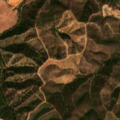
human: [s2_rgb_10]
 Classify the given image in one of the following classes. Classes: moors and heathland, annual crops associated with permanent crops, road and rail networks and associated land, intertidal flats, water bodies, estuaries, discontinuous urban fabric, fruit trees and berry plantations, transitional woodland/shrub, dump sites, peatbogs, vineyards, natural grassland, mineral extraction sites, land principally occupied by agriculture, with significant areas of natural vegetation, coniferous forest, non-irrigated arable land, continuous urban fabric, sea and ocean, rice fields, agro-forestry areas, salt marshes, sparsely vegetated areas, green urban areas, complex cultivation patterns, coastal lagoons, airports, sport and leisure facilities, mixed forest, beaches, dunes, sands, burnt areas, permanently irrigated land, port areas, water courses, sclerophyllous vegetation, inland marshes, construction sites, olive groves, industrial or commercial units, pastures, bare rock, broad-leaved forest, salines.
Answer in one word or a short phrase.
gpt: non-irrigated arable land, land principally occupied by agriculture, with significant areas of natural vegetation, broad-leaved forest, transitional woodland/shrub